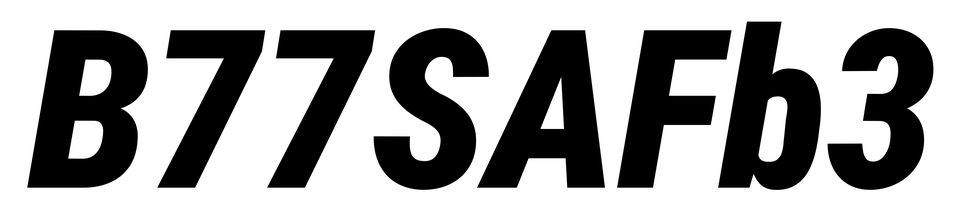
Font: Roboto-Italic_Condensed_Black_Italic